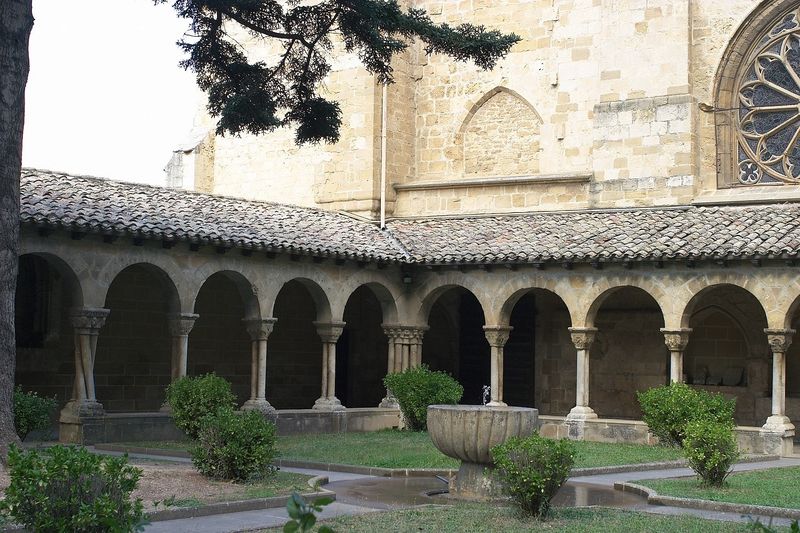
Titel: San Pedro de la Rúa
Standort: Estella, San Pedro de la Rúa (EU - E)
Schlagwörter: baum, schatten, wasser, grün, fenster, hell, säulen, dach, rasen, weg, architektur, stein, steine, ast, nass, strauch, büsche, kirche, sträucher, wege, brunnen, garten, farbig, bogen, ziegel, rundbogen, foto, bögen, innenhof, kloster, sandstein, rosette, rundbögen, romanik, beete, korinthisch, sakral, kreuzgang, kriche, sakralarchitektur, kapitellen, spitzogen, keruförmig, weise wasser, jeronimo